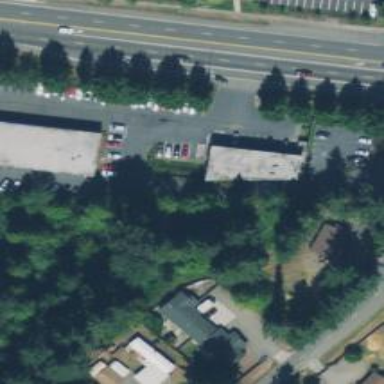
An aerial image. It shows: Veterinary facility.